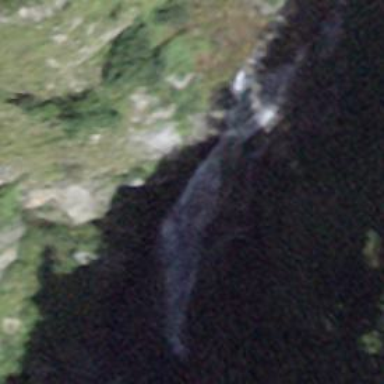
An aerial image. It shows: Beautiful waterfall in nature.